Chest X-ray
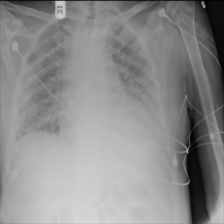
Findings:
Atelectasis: positive
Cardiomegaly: negative
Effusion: negative
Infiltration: positive
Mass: negative
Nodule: negative
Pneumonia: negative
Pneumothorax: negative
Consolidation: negative
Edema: negative
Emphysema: negative
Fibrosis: negative
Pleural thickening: negative
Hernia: negative